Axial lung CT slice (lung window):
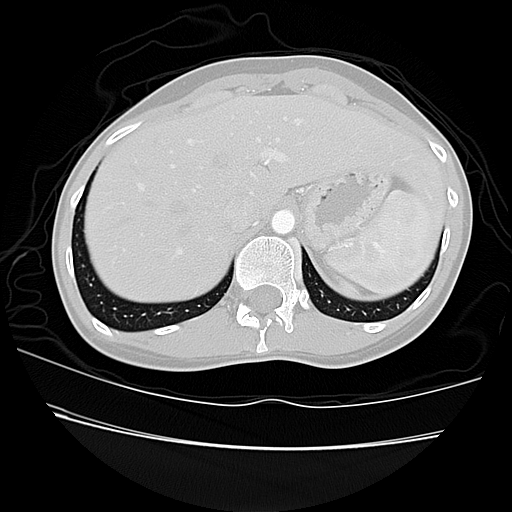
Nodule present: no